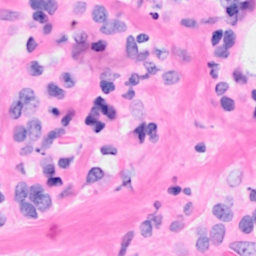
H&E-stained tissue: Breast